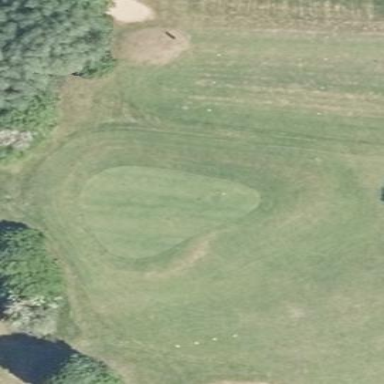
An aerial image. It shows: Golf green.